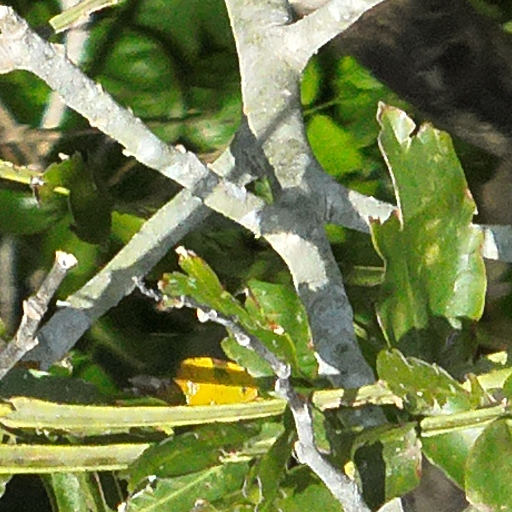
Species: Dipteryx oleifera
GBIF accepted scientific name: Dipteryx oleifera
Crown area (m\u00b2): 388.469